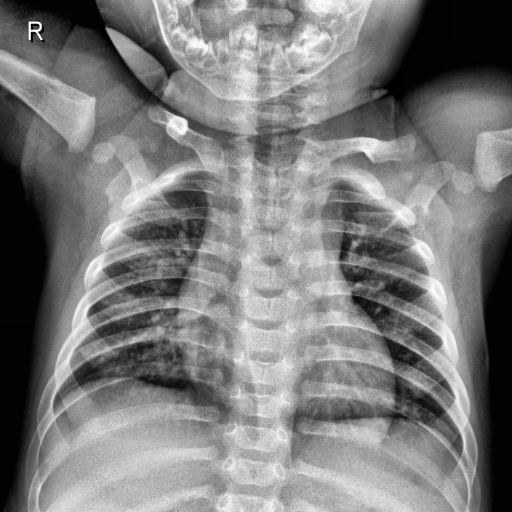
Finding: NORMAL